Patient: sex M, age 49
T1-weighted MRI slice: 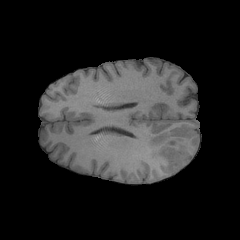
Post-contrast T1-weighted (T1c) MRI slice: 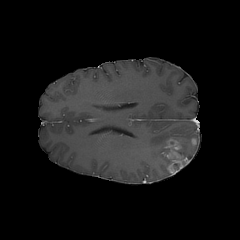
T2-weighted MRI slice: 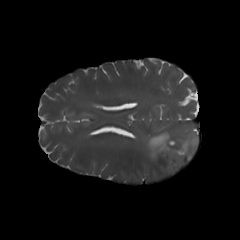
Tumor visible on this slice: yes
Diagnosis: Glioblastoma, IDH-wildtype
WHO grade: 4